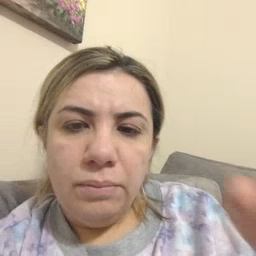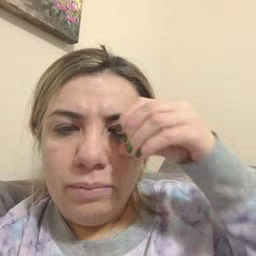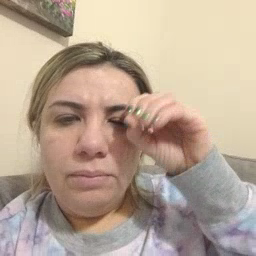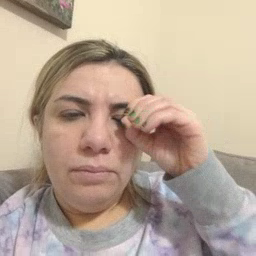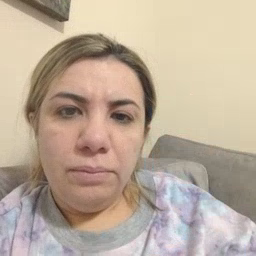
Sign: owl